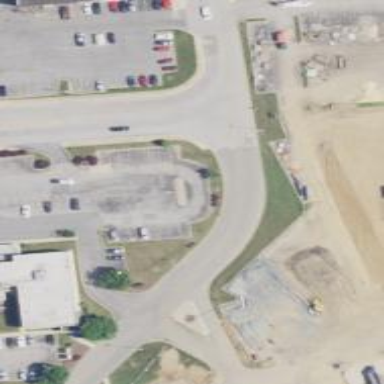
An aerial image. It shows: Traffic island.